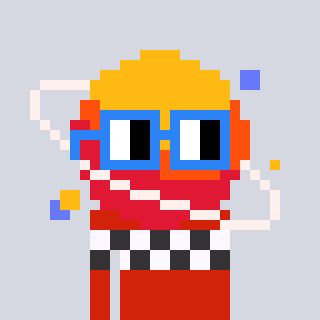
a pixel art character with square blue glasses, a saturn-shaped head and a red-colored body on a cool background